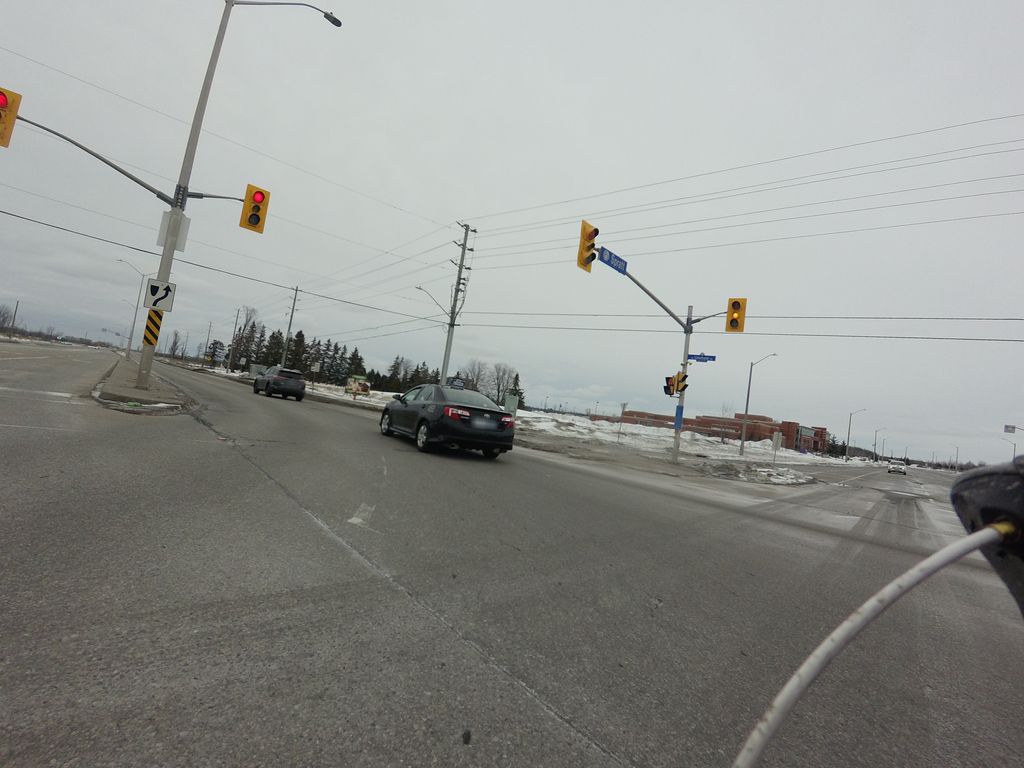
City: ottawa-gatineau